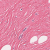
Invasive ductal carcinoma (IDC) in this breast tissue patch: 0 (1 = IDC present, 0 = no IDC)